Question: Say I would like to define a numbered circle, that looks like this:

<URL>
'''
.number
{
border-radius: 50%;
width: 32px;
height: 24px;
text-align: center;
padding-top:8px;
font-size: 14px;
display:inline-block;
line-height: 16px;
margin-left:8px;
color:white;
background-color:black;
border-color:white;
}
'''
I would like to add importance , so that is, an element with class number looks the same.
Here's an example of the code breaking: <URL>
A way to do this would be to add !important to all properties of the CSS, but I wonder if they could be other solutions, because it is a bit crappy.
I have added the private tag as that seems a bit like code-encapsulation.
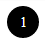
Answer: Your best option is to increase the specificity of the selector. Other than that there is not much you can do.
'''
#id .number
'''
The ID selector will increase specificity so that only another ID in a selector will be able to override it.
<URL>